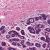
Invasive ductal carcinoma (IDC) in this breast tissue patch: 0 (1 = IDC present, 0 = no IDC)